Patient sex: M
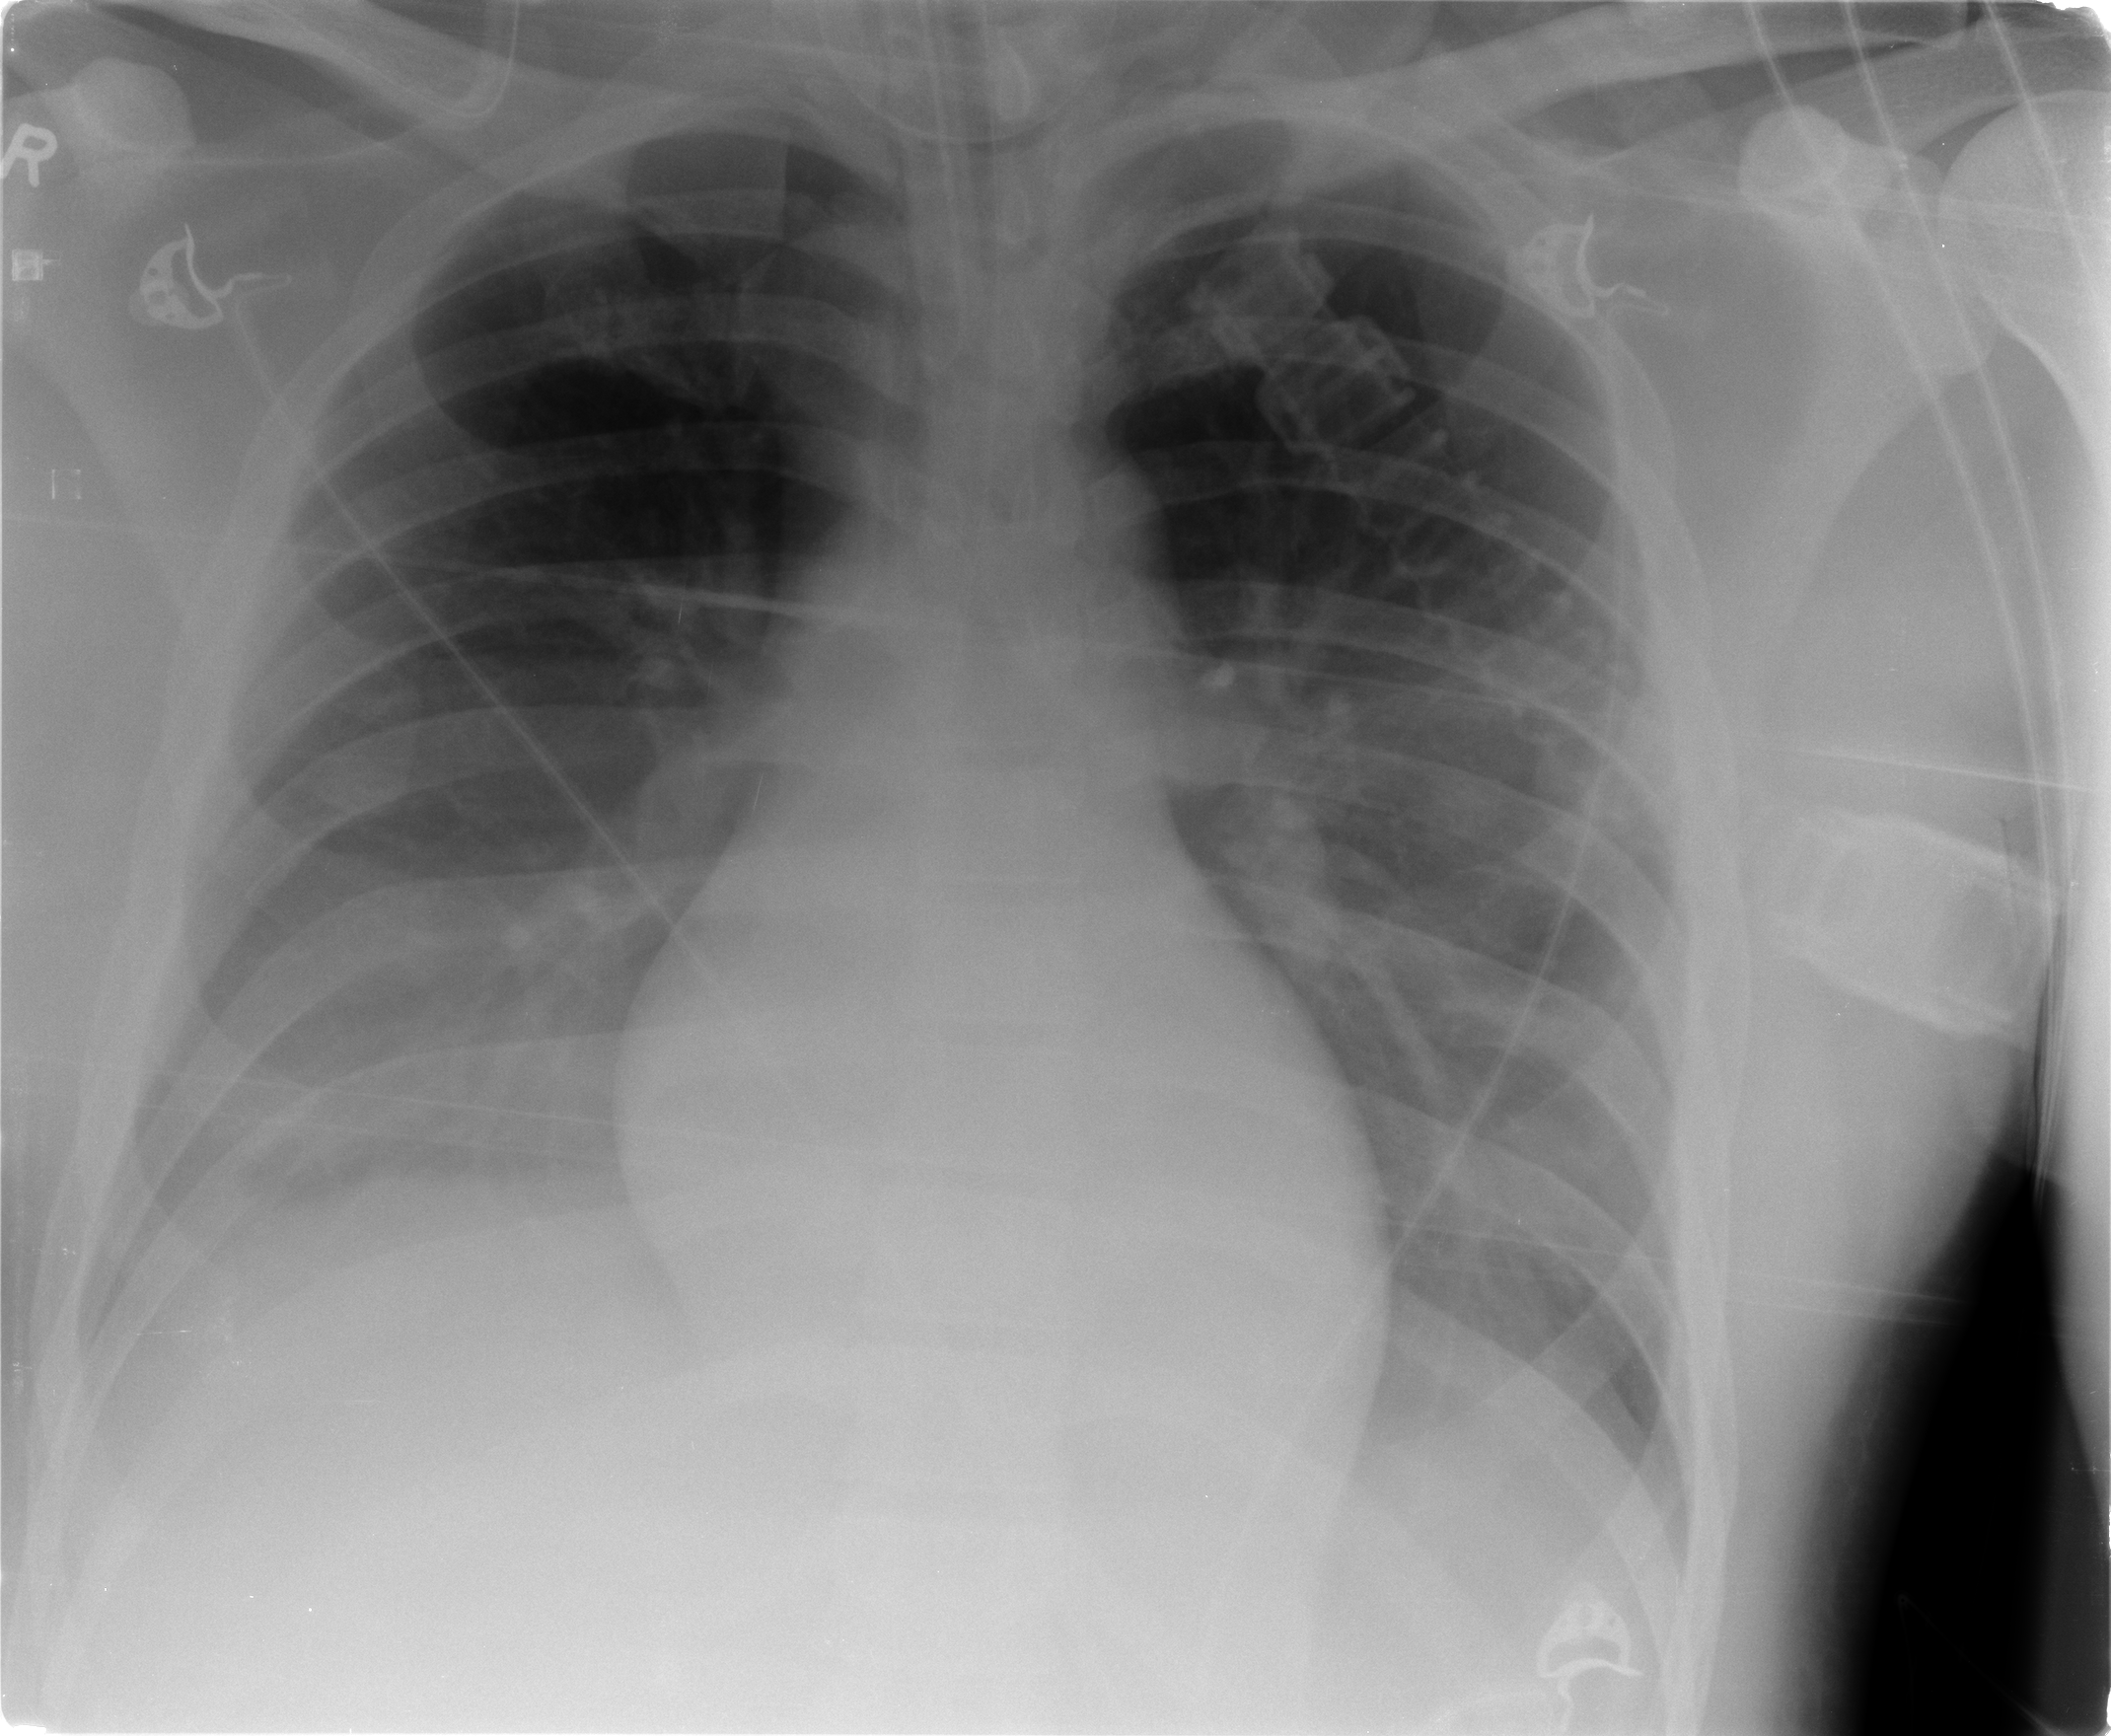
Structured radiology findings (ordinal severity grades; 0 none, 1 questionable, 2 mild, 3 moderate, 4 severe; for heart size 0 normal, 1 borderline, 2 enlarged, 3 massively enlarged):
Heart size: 0
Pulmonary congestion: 2
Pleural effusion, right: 3
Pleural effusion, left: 3
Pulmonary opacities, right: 2
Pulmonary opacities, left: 2
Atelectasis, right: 3
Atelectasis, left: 3